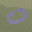
Label: 0